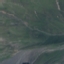
Land use / land cover class: HerbaceousVegetation